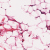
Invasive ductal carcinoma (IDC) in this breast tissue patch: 0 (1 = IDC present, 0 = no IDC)